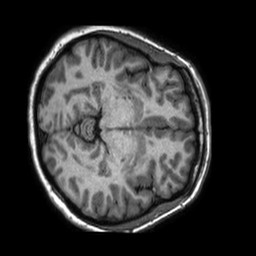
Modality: T1w
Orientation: axial
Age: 39
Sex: female
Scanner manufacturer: philips
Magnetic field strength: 1.5 T
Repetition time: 0.008371 s
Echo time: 0.003872 s